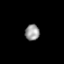
Tissue: prostate
Cell type: Myeloid cells
Senescence score: 0.3622
Nuclear area (px): 224
Mean DAPI intensity: 152.353